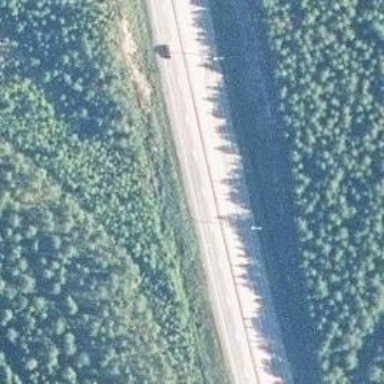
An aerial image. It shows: Trunk highway.